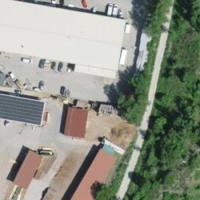
EUNIS habitat code: 55
Species observed at this site:
Gonepteryx rhamni
Prunus mahaleb